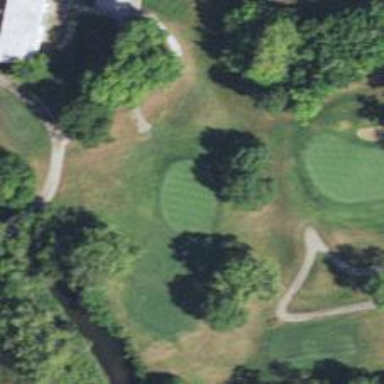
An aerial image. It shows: Golf hole.